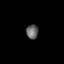
Tissue: prostate
Cell type: T cells
Senescence score: 0.7975
Nuclear area (px): 173
Mean DAPI intensity: 99.104